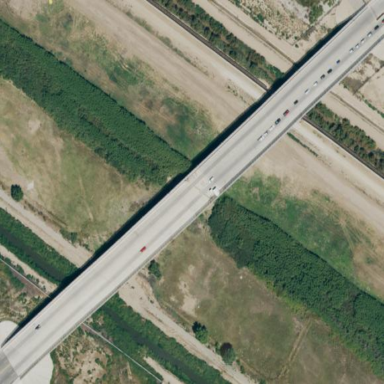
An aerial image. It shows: Man-made bridge.